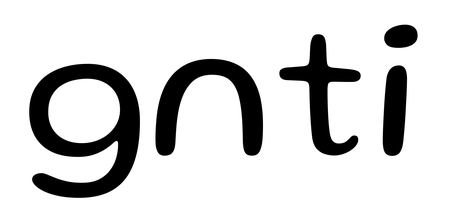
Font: Gluten_Light